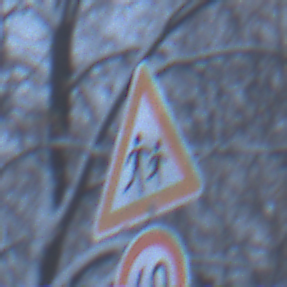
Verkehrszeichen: KinderLinks
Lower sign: Geschwindigkeit40
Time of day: Midday
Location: Outdoor (Nature)
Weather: Overcast
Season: Winter
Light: Natural